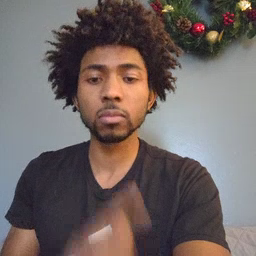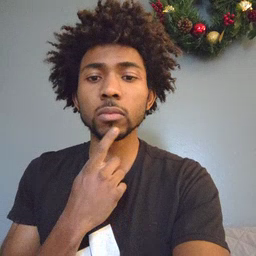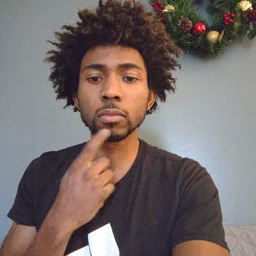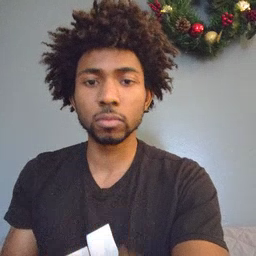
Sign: chin